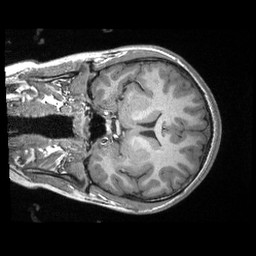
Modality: T1w
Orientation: coronal
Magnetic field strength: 3 T